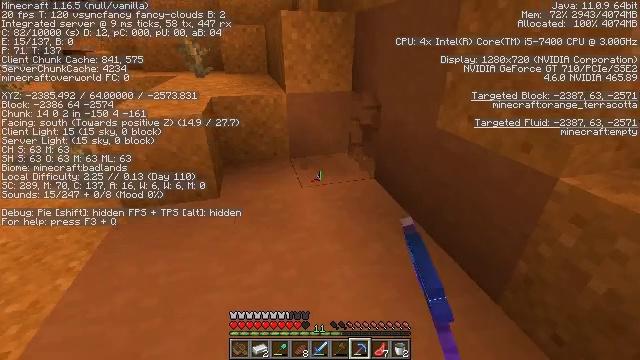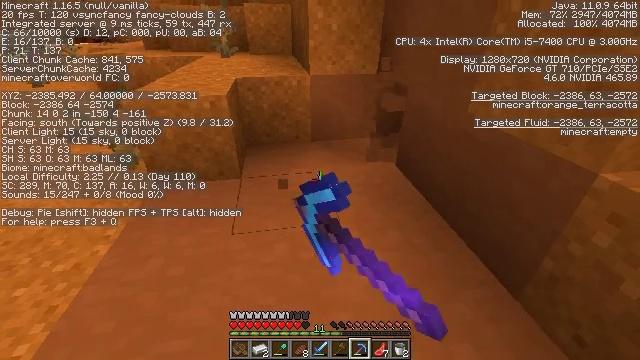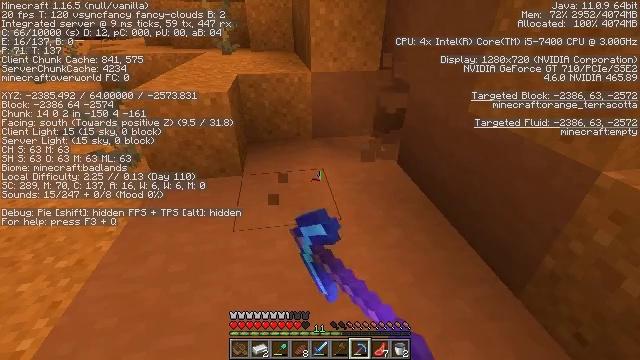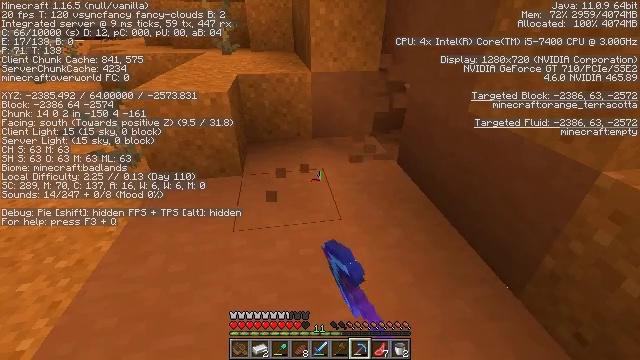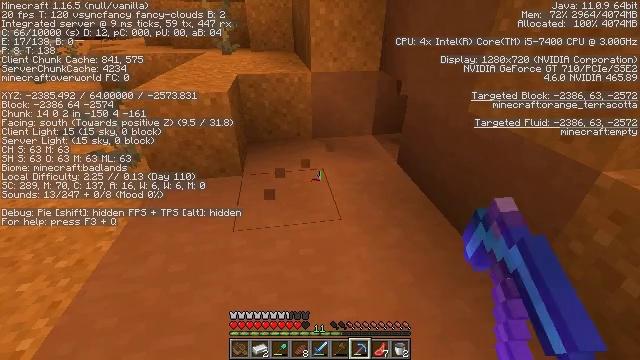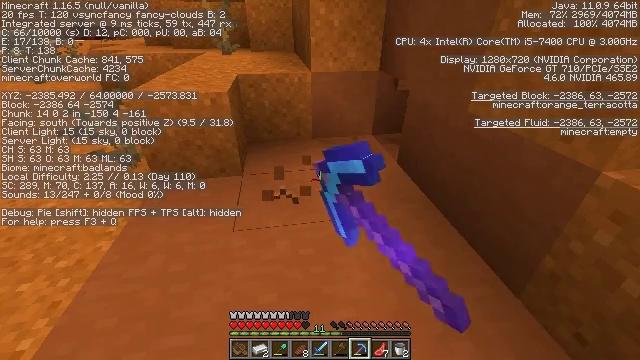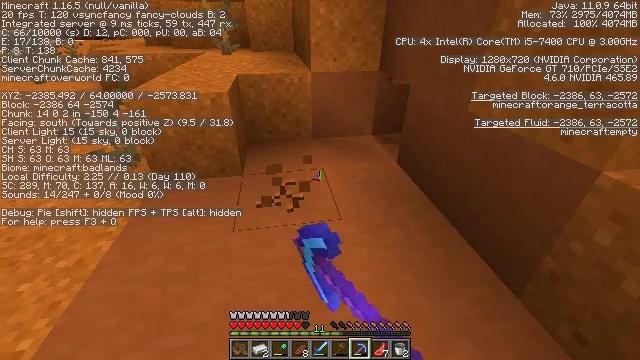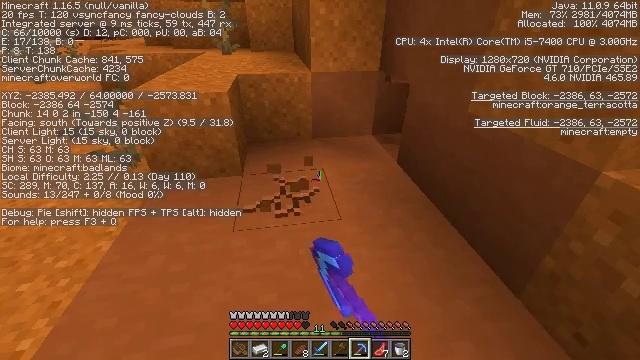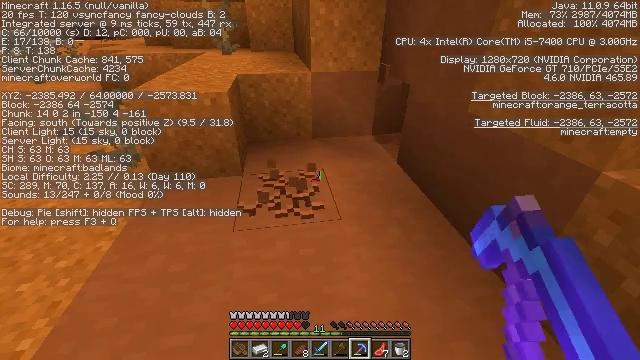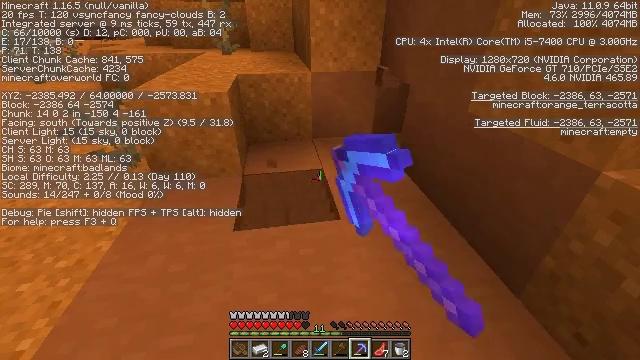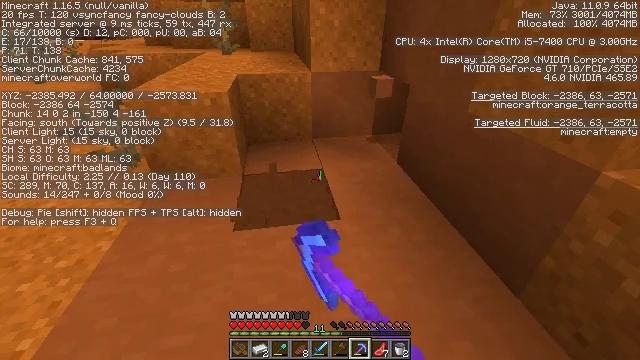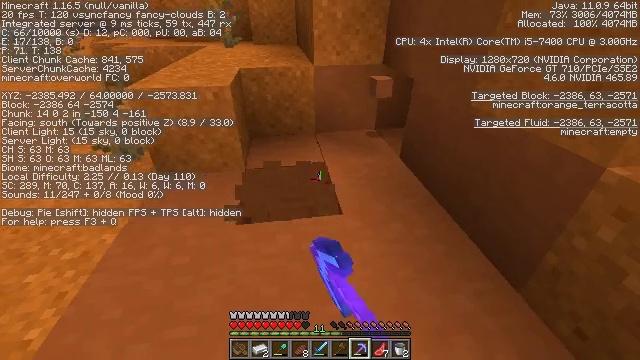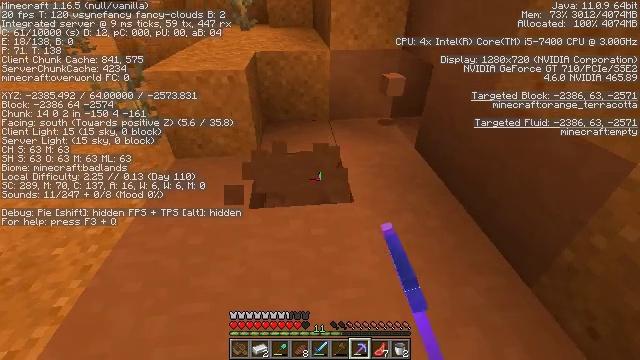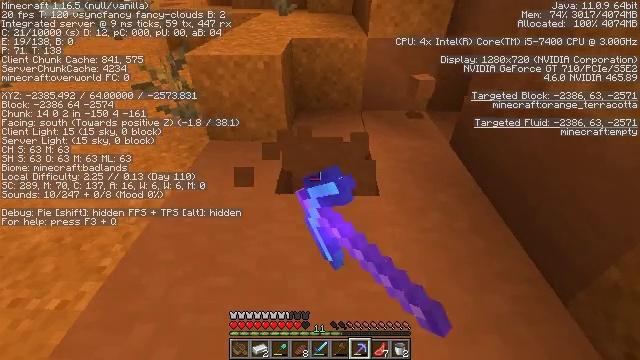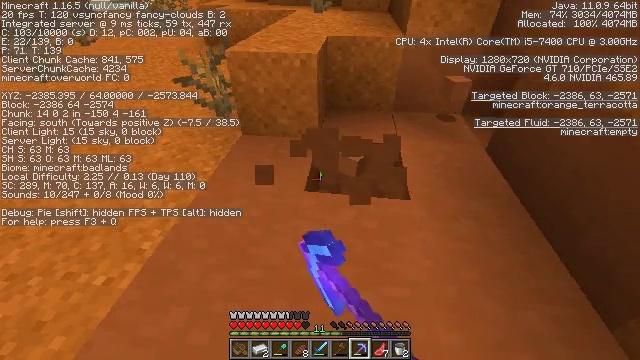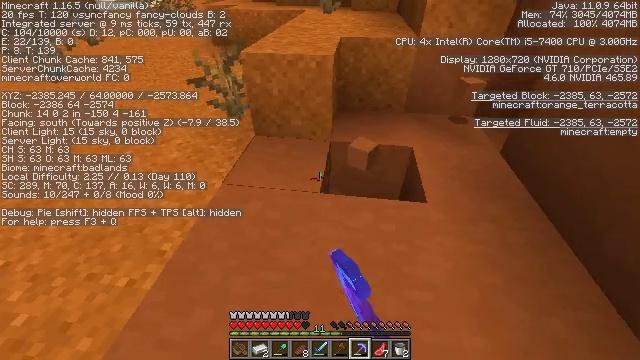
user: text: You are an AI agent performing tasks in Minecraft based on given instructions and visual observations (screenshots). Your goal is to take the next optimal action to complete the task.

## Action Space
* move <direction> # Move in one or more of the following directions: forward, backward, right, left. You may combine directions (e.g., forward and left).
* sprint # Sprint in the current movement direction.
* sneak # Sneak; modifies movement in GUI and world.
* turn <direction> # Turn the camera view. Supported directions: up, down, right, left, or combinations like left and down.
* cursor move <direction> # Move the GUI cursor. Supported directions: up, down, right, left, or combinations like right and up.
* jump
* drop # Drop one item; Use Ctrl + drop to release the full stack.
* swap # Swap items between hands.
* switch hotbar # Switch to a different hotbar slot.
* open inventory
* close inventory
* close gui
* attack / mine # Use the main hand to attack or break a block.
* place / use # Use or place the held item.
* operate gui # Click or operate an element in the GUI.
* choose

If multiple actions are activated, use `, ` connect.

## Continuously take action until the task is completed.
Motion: motion action
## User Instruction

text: Harvest the orange terracotta from structures or biomes.
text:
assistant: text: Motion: turn left and down, attack / mine
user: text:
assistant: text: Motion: attack / mine
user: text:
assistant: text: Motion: attack / mine
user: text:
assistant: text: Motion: attack / mine
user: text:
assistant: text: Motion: attack / mine
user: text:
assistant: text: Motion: attack / mine
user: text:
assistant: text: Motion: attack / mine
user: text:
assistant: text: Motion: attack / mine
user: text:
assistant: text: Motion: attack / mine
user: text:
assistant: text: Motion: attack / mine
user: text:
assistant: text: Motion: turn down, attack / mine
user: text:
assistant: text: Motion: turn left and down, attack / mine
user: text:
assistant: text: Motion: turn left and down, attack / mine
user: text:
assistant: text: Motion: move left, turn left, attack / mine
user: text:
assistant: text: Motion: move left, attack / mine
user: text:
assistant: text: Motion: move left, attack / mine
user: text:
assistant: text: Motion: move left, attack / mine
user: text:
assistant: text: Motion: attack / mine
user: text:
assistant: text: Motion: attack / mine
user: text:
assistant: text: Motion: attack / mine
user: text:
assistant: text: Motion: attack / mine
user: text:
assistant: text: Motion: attack / mine
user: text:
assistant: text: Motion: turn down, attack / mine
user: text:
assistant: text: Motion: turn down, attack / mine
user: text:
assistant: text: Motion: turn right and down, attack / mine
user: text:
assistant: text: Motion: turn right and down, attack / mine
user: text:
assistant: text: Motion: turn right and down, attack / mine
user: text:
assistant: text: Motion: turn down, attack / mine
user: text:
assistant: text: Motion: attack / mine
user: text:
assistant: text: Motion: attack / mine